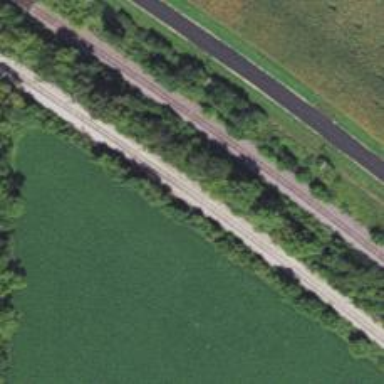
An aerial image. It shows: Preserved railway track with electrified contact lines.